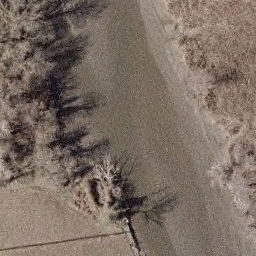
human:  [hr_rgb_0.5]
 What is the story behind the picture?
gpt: river